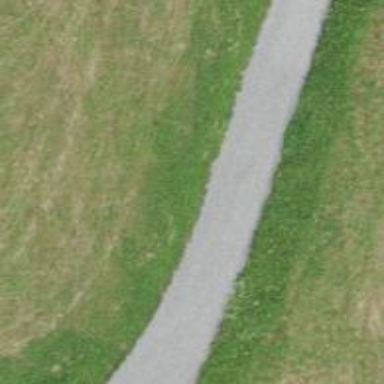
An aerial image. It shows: Asphalt track with grade1 surface.